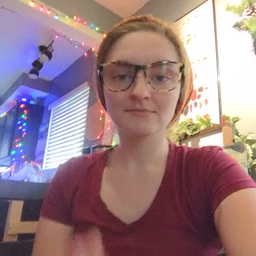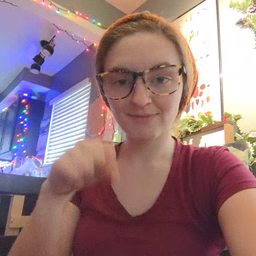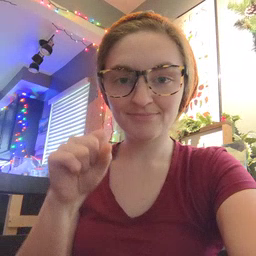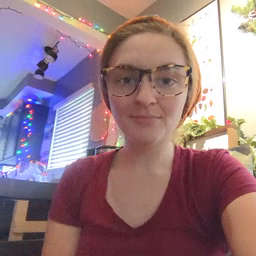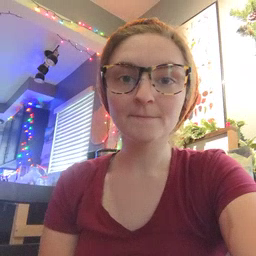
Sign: yes